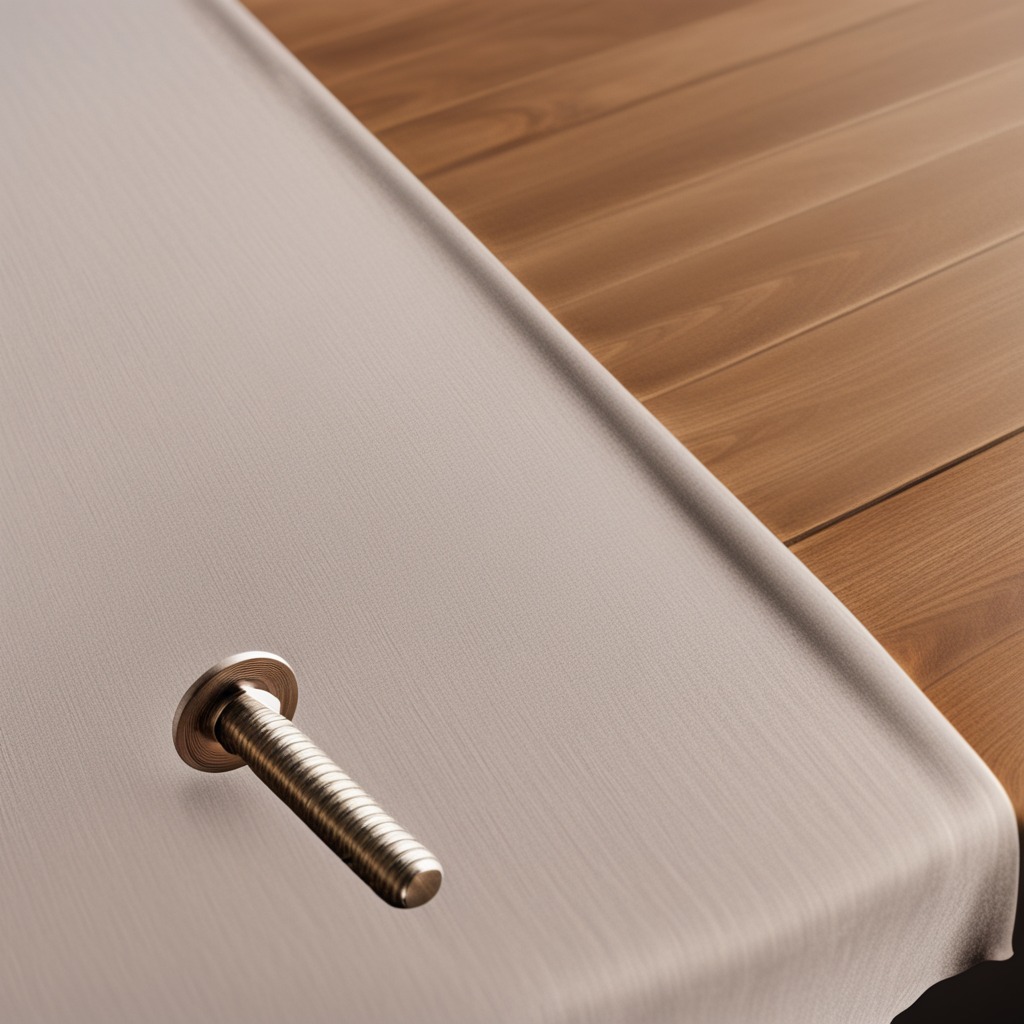
A metal screw is lying on a wooden table.